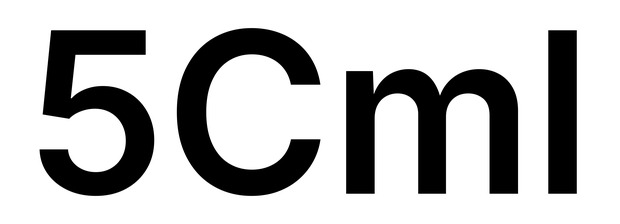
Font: Inter_SemiBold